Question:
this is how result should look in the end. The question is, how can i calculate angle by which i have to rotate each of these prisms (i have function which draws single prism - height of prism and trapezoid are known)?
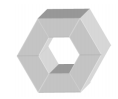
Answer: In this example you have 6 prisms so you can rotate prism by 60 degrees but case not be same for all time. So try to use the math formula to calculate the angle.
Lets take the example.
You have a 'line (x1,y1,z1) to (x2,y2,z2)' If you want to rotate it about z-axis then calculate the angle like this.
'''
inverse of tan (p/b) where p = y2-y1 and b = x2 -x1
'''
which gives the angle of rotation about z-axis.
Now, rotating about y-axis:
'''
p=z2-z1 and b=x2-x1
'''
Again, rotating about x-axis:
'''
p=y2-y1 and b=z2-z1
'''